Question: So I have been working with the filestream and i came up with a problem. Every time i try to save a file, the name of the created file ends with these two characters: i' .
Is there any way to fix this?
Here is what I get:

Here is my code:
'''
#include "stdafx.h"
#include <iostream>
#include <string>
#include <stdlib.h>
#include <windows.h>
#include <cstdlib>
#include <stdio.h>
#include <cstdio>
#include <fstream>
using namespace std;
string p = "";
string some_string;
char o[20];
int _tmain(int argc, _TCHAR* argv[])
{
cout << "Choose a name for your file: ";
getline(cin, p);
if (p.length() >= 20)
{
cout << "Max character length: 20 characters
";
system("pause");
exit(EXIT_SUCCESS);
}
else
{
ofstream out("resources");
out.trunc;
out << p;
out.close();
}
for (int i = 0; i < 20; i++)
{
o[i] = ' ';
}
for (unsigned int t = 0; t < p.length(); t++)
{
o[t] = p.at(t);
}
ofstream save(o);
save << some_string;
save.close();
cout << "A new file named: '" << p << "' was created
";
Sleep(2500);
}
'''
(I use Microsoft VS 2013)
Thanks in advance!
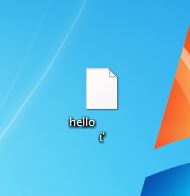
Answer: You're pre-initialising 'o' to all spaces, but that's useless. What you should be doing is writing a '' to the character after your filename's final character. Otherwise the array is non-terminated and you may get "garbage" at the end when you use it as a C-string.
So:
'''
for (unsigned int t = 0; t < p.length(); t++) {
o[t] = p.at(t);
}
o[p.length()] = '';
'''
You should also change your error message to the following, to make it accurate:
'''
cout << "Max character length: 19 characters
";
'''
---
It would be much easier if you used a 'std::string' for 'o', then you wouldn't have to mess about with 'char' arrays and loops at all. In fact, since 'o' is just a copy of the characters within 'p', you can forget 'o' entirely and just use 'p' itself:
'''
ofstream save(p);
'''
That said, in C++03, you may have to obtain a C-string from 'p' because the 'ofstream' constructor didn't accept 'std::string' yet:
'''
ofstream save(p.c_str());
'''
(I don't remember but I think MSVS allowed the 'std::string' argument anyway.)